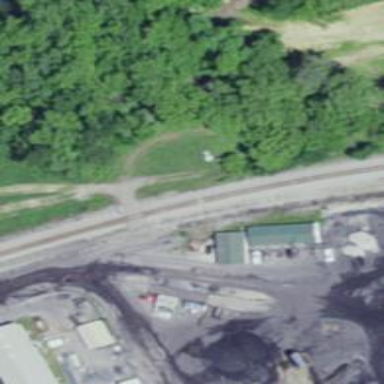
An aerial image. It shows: Railway track.